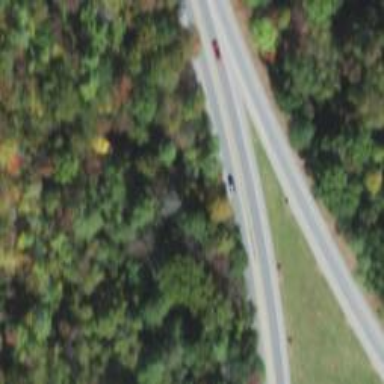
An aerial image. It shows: This image shows trunk highway that functions as expressway.